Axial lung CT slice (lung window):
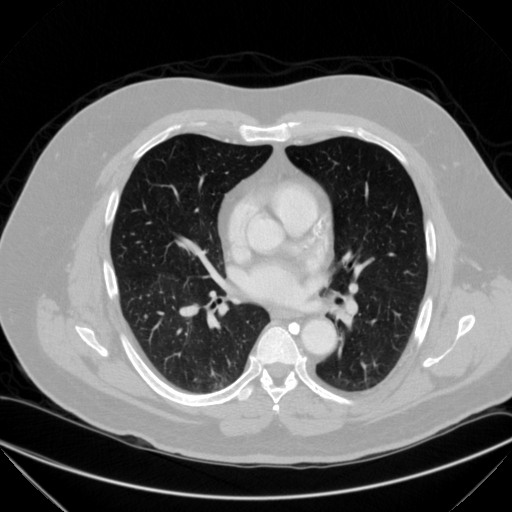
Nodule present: yes
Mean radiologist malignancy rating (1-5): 2.667